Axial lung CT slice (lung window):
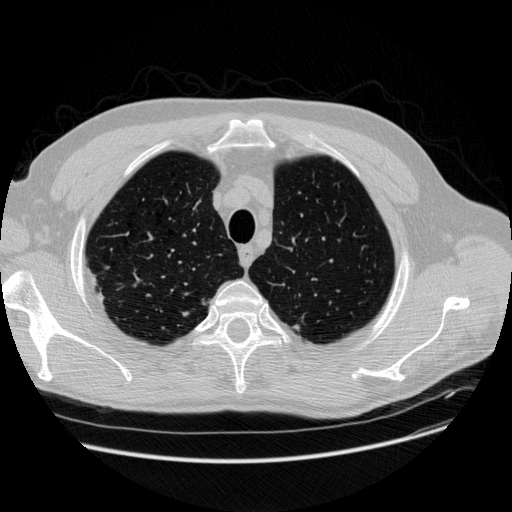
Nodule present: no